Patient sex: F
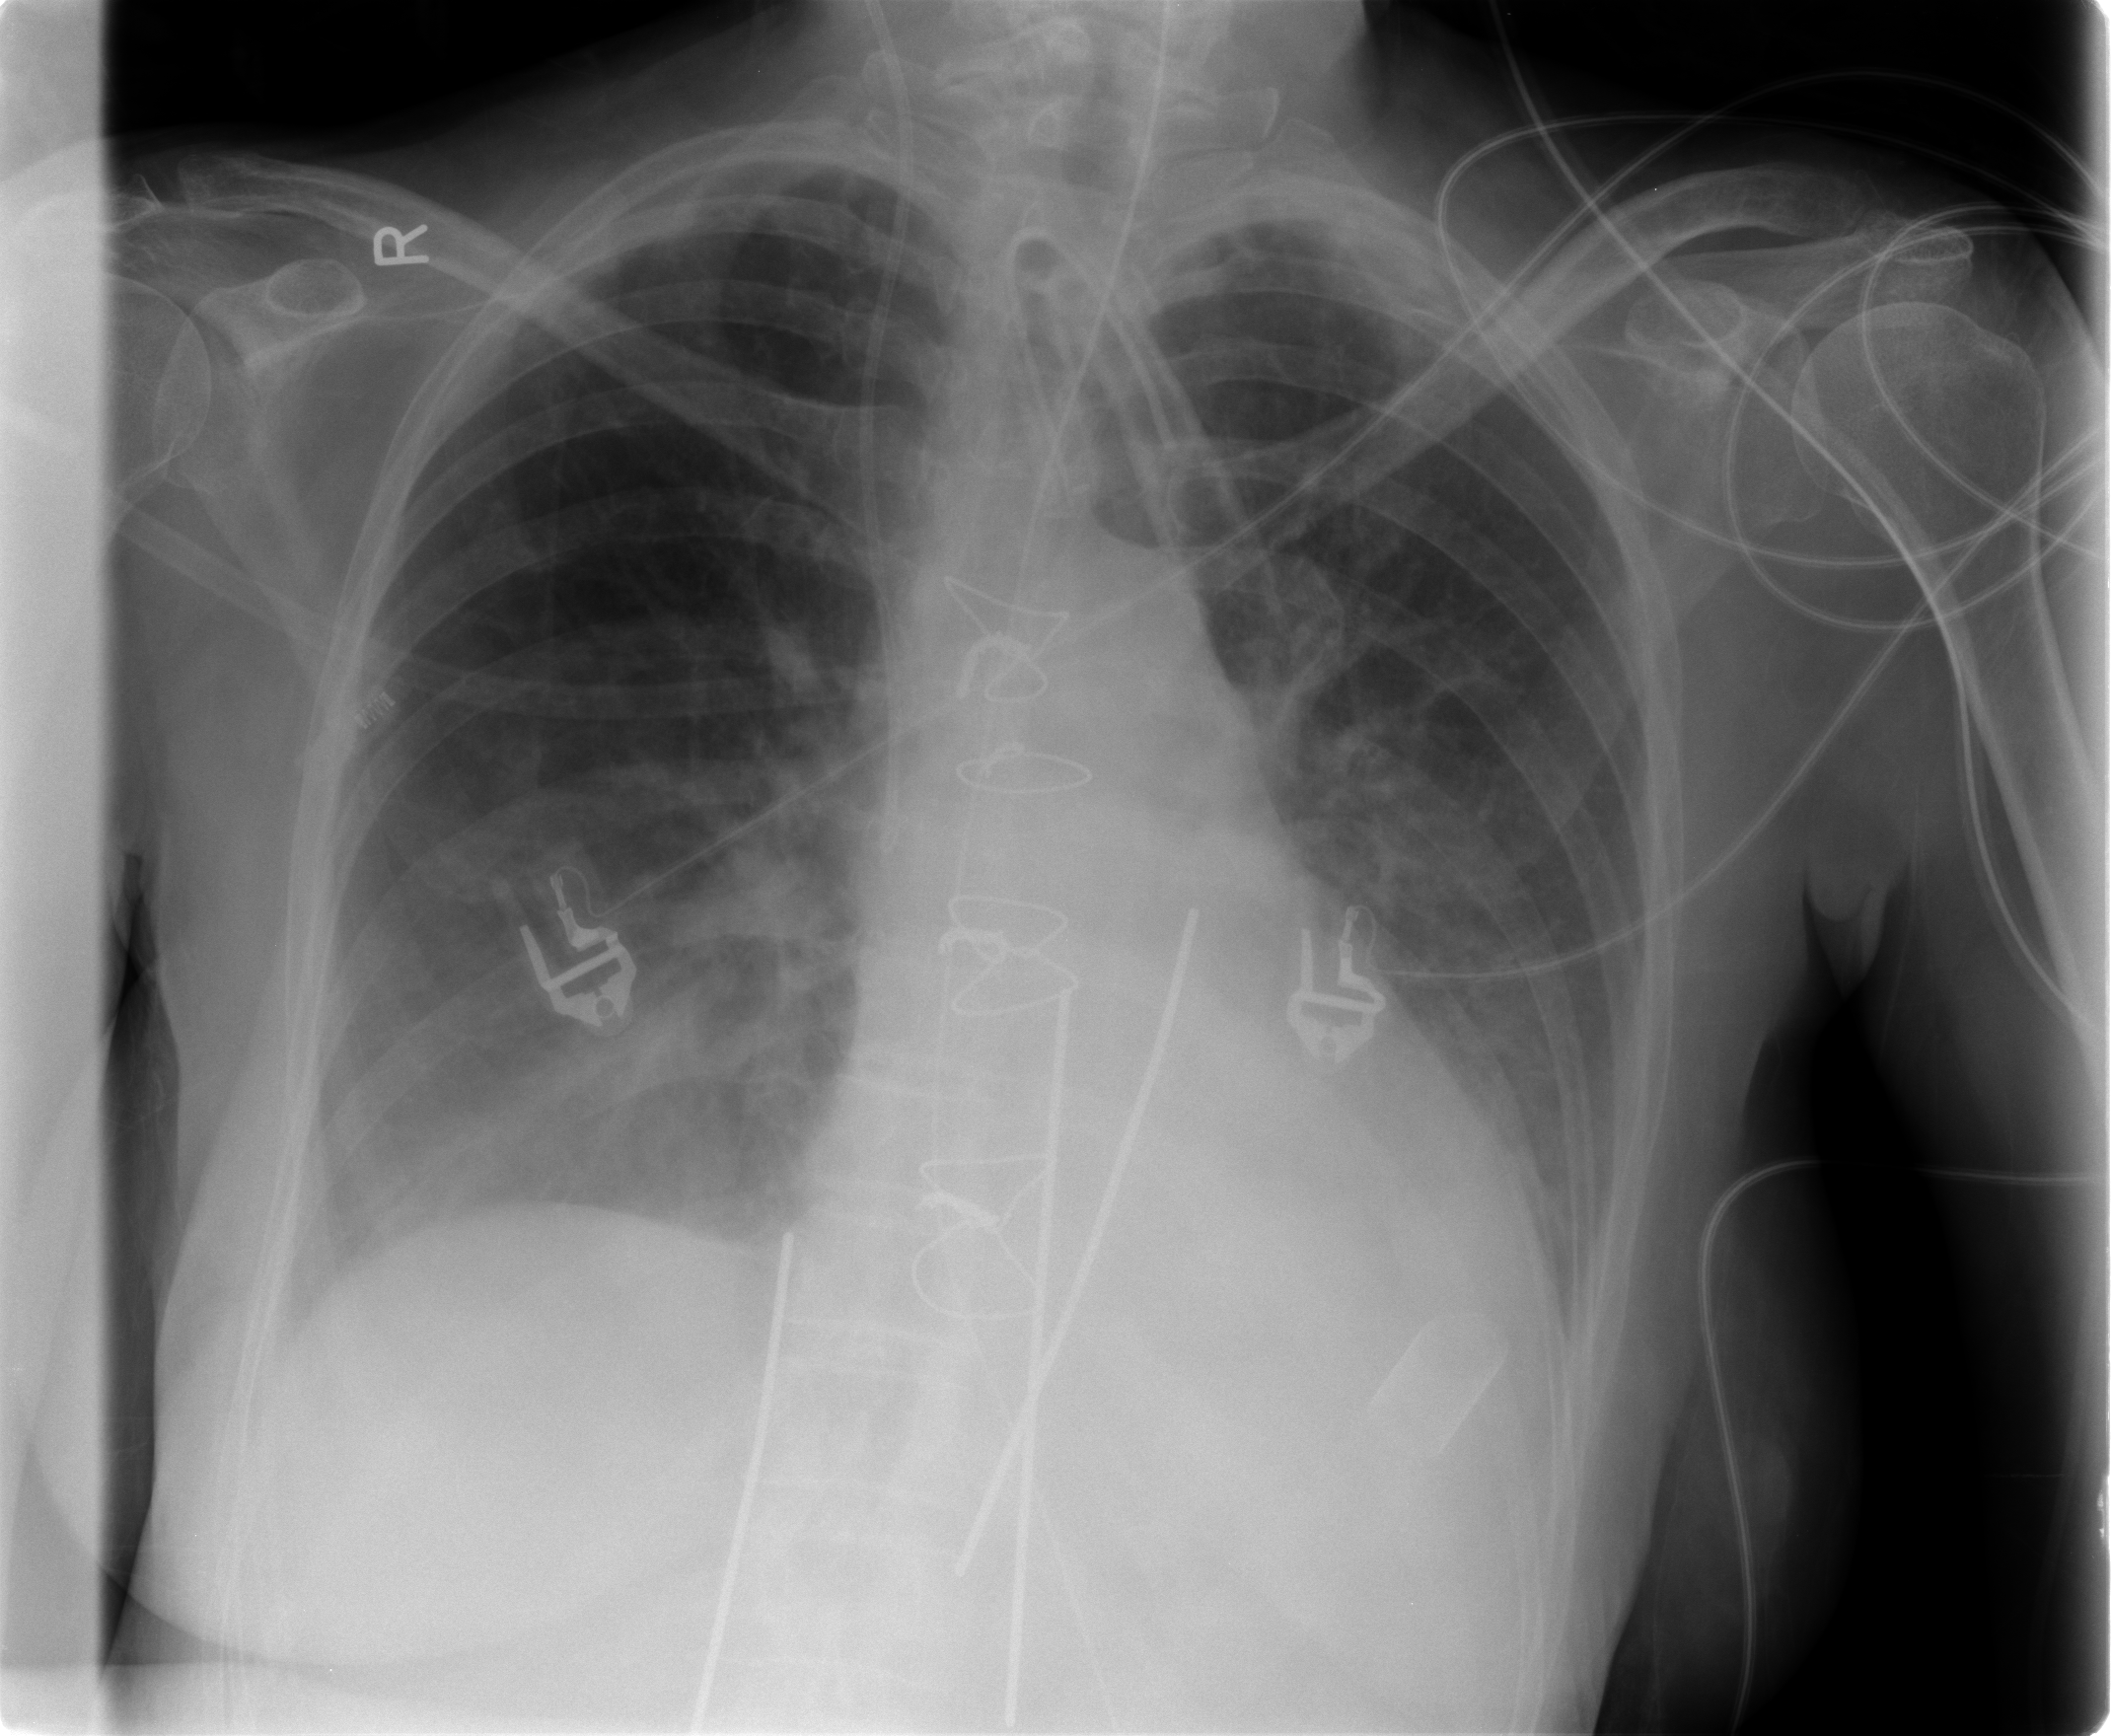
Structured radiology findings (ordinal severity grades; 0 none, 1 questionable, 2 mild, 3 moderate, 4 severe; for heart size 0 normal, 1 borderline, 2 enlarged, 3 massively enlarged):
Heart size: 1
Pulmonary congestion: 0
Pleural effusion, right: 1
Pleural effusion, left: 1
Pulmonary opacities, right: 1
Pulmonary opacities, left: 0
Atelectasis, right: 2
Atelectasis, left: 1